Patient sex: M
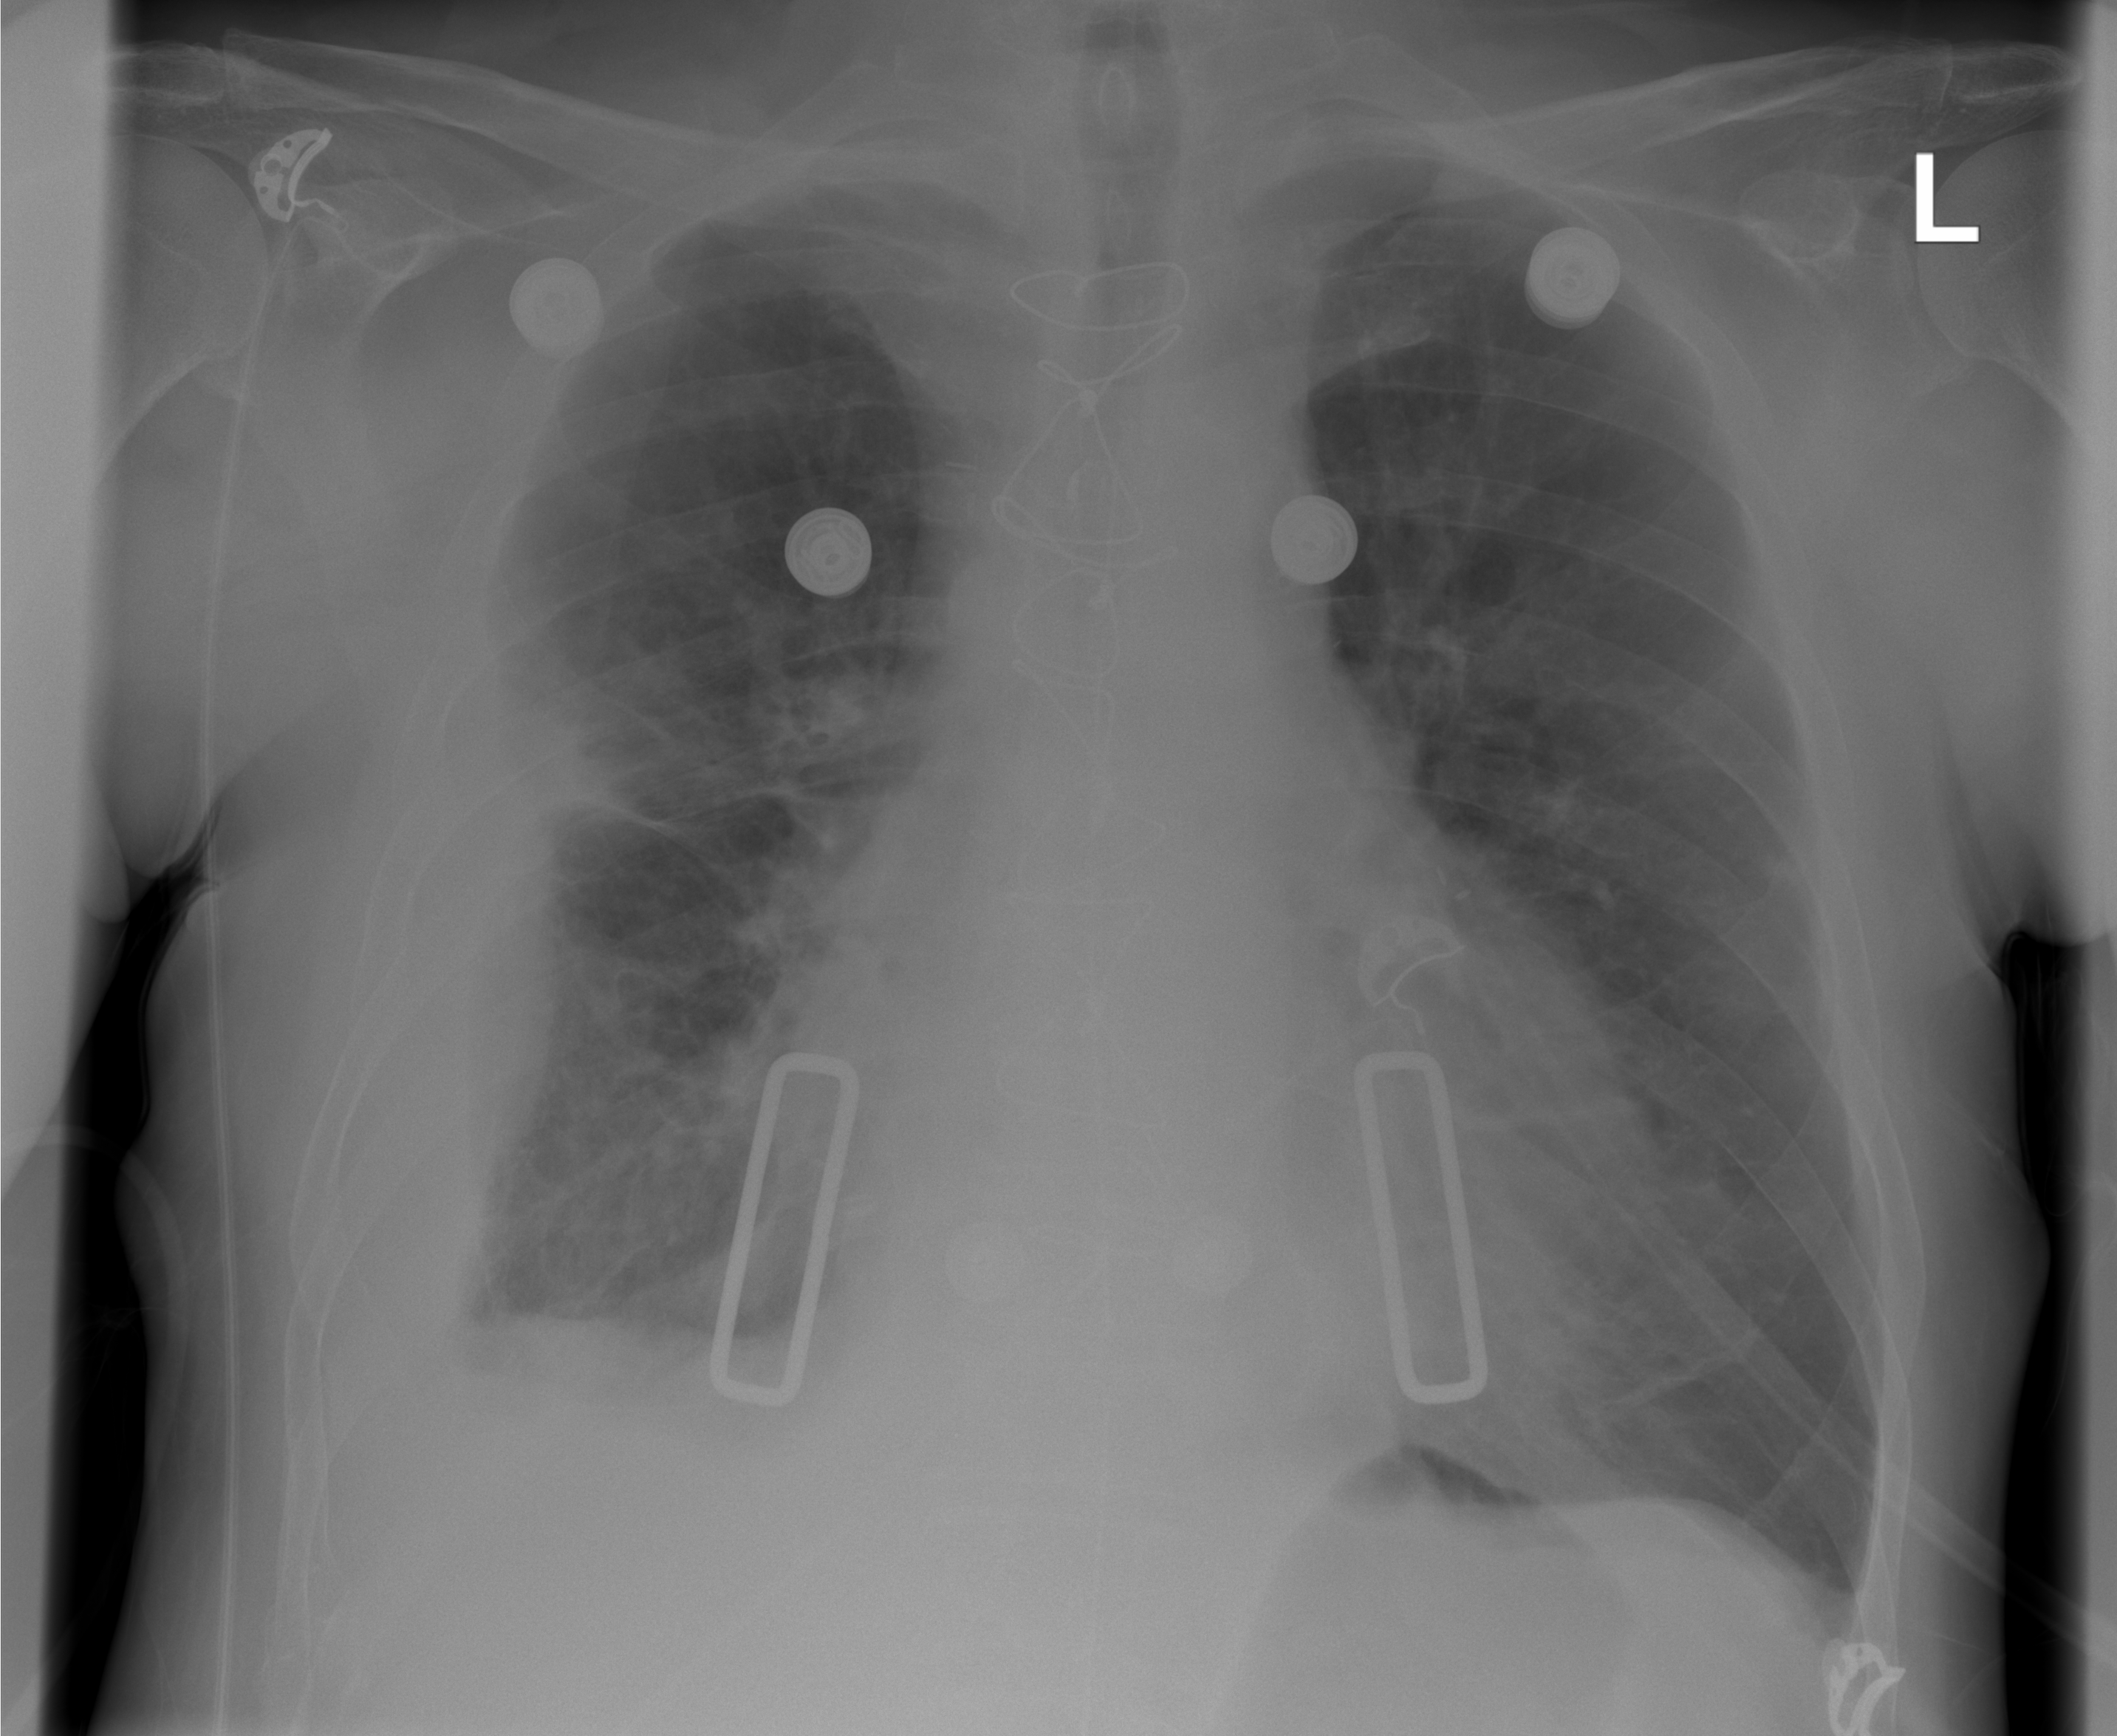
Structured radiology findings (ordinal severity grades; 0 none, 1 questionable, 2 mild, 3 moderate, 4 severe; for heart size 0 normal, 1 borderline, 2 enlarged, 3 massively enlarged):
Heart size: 2
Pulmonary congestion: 0
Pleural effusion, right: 3
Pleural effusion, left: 0
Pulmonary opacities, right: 2
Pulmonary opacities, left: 0
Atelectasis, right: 3
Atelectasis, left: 2